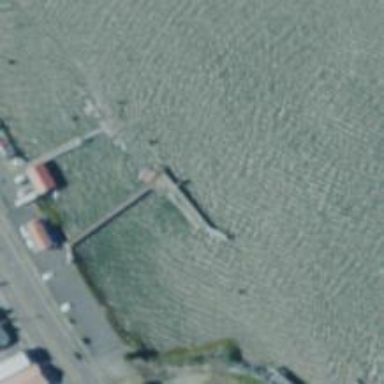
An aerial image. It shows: Man-made pier.